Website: slack
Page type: payment
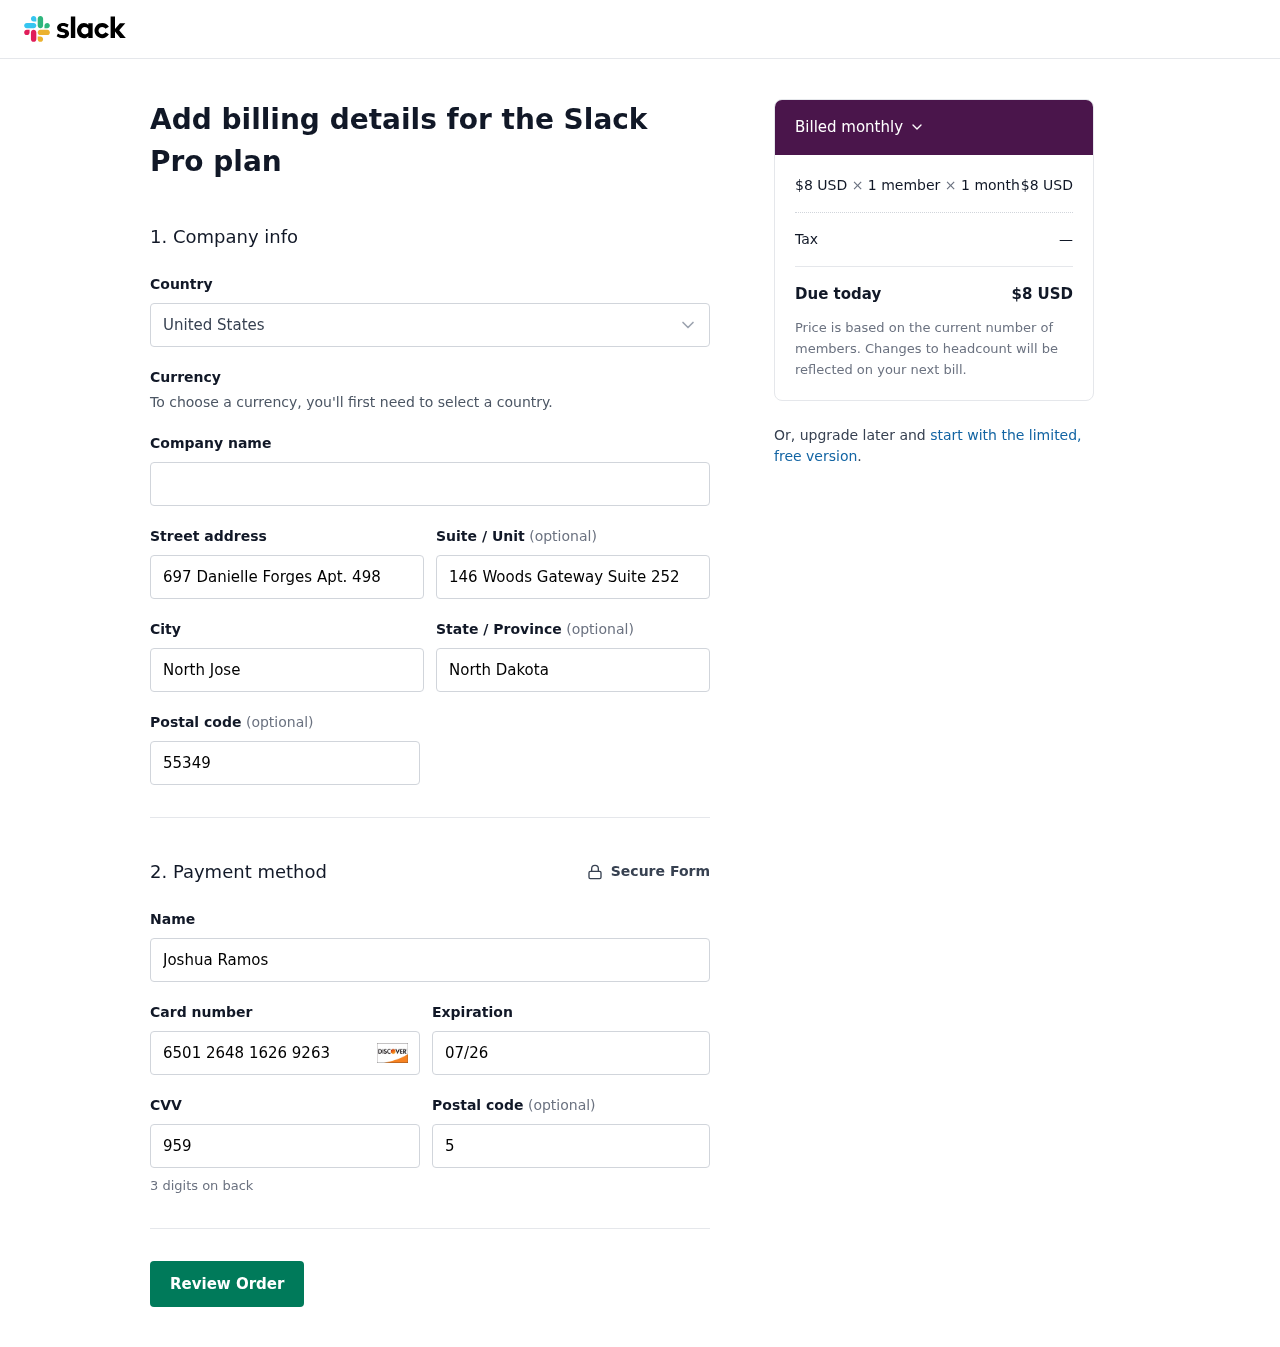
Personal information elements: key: PII_COUNTRY
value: United States
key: PII_STREET
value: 697 Danielle Forges Apt. 498
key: PII_STREET2
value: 146 Woods Gateway Suite 252
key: PII_CITY
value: North Jose
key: PII_STATE
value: North Dakota
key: PII_POSTCODE
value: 55349
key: PII_FULLNAME
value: Joshua Ramos
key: PII_CARD_NUMBER
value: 6501 2648 1626 9263
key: PII_CARD_EXPIRY
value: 07/26
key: PII_CARD_CVV
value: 959
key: PII_POSTCODE2
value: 55917
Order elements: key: ORDER_PRICE_PER_MEMBER
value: $8 USD
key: ORDER_NUM_MEMBERS
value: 1 member
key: ORDER_NUM_MONTHS
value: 1 month
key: ORDER_SUBTOTAL
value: $8 USD
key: ORDER_TAX
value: —
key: ORDER_TOTAL
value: $8 USD